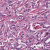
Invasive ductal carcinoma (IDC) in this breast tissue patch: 1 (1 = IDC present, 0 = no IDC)